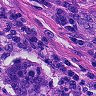
Metastatic tissue present: yes